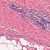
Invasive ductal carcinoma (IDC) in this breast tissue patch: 0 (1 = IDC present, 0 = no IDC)